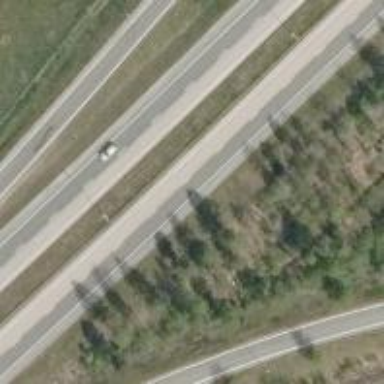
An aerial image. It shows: Asphalt motorway.